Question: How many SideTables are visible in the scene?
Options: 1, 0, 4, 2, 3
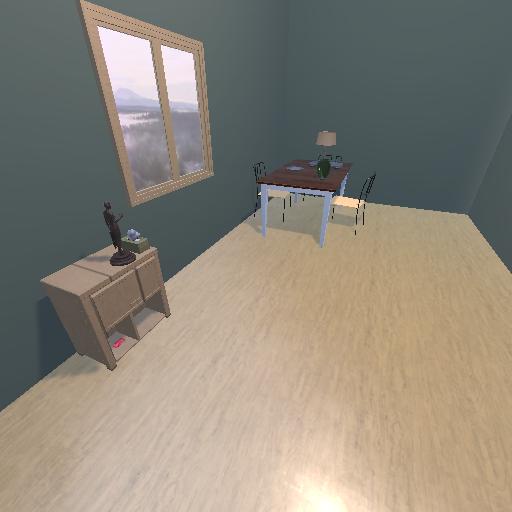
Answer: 1